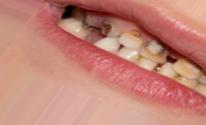
Condition: Caries